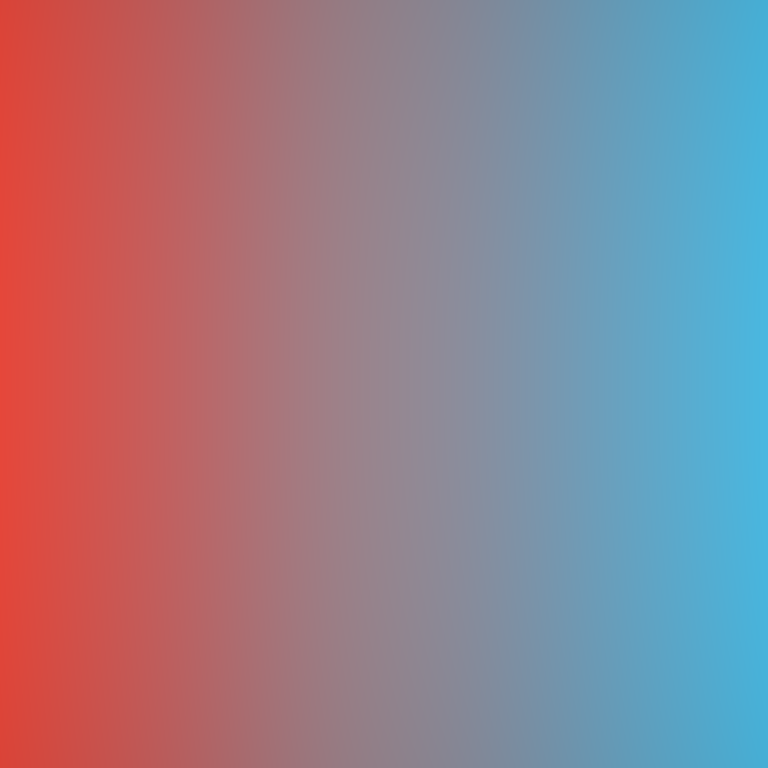
Abstract light effect, smooth gradient from warm red to cool blue, calm atmosphere, soft blend, no room, no furniture, no objects.